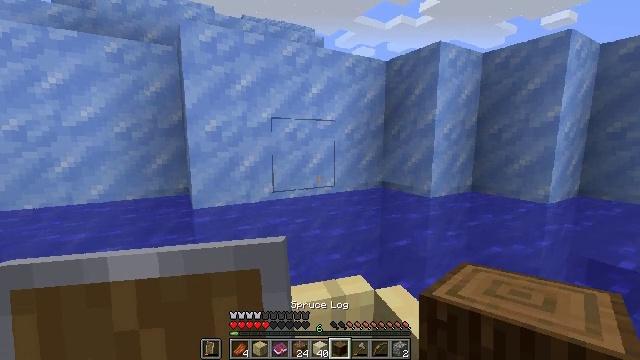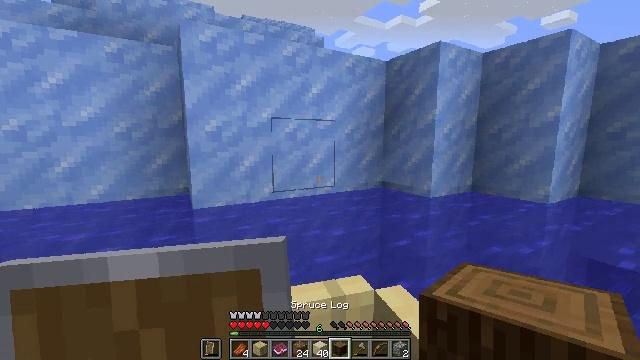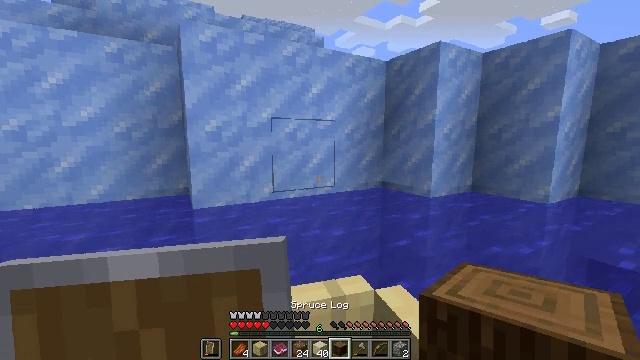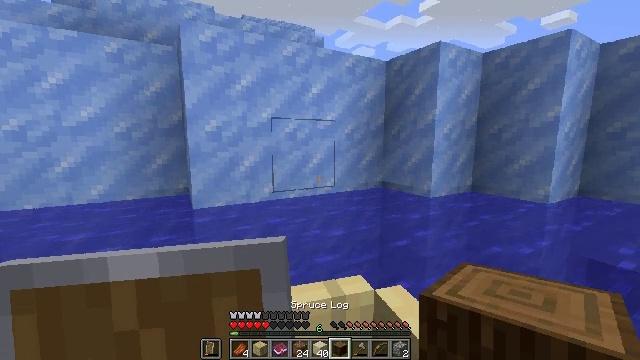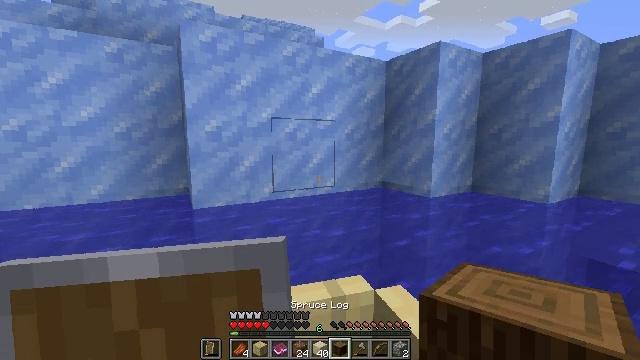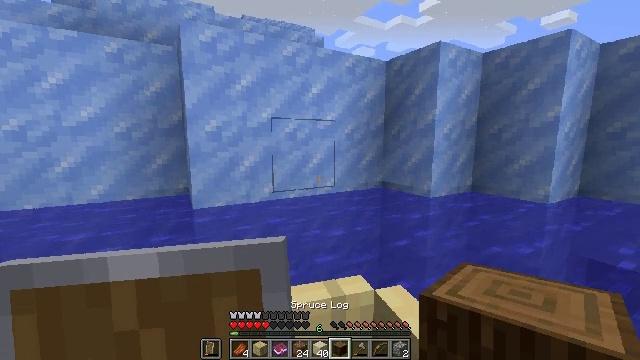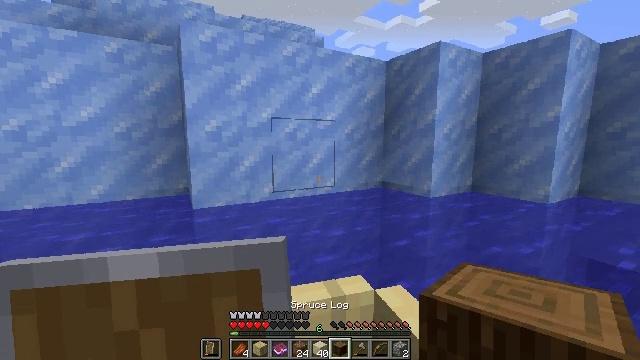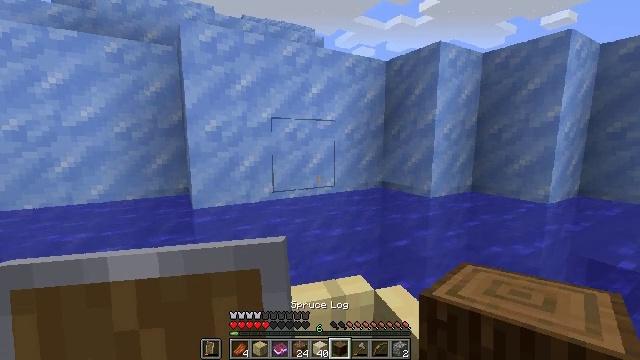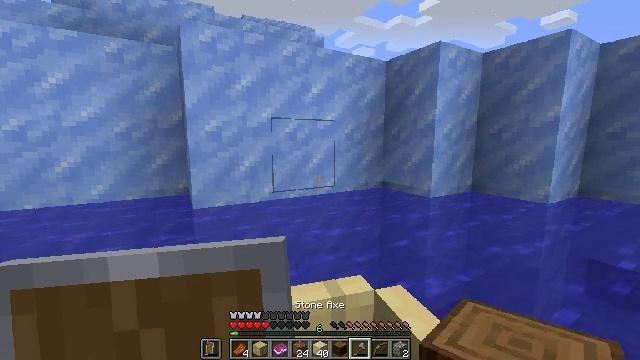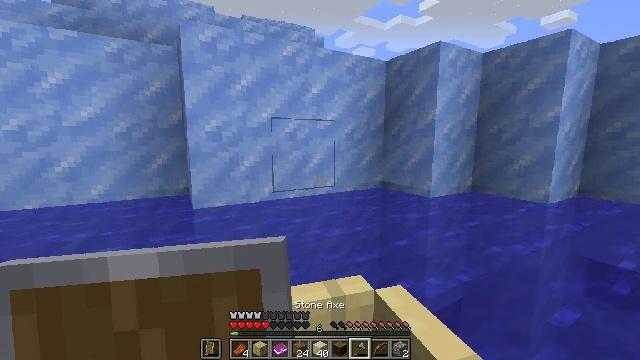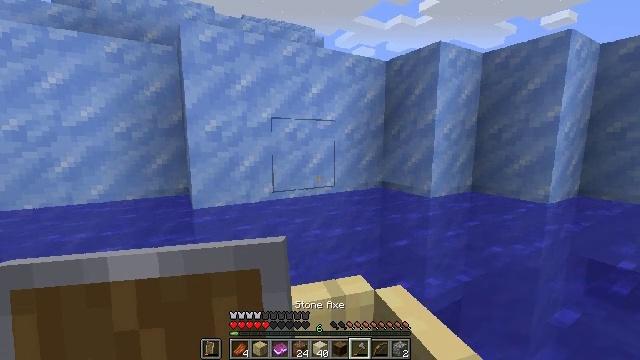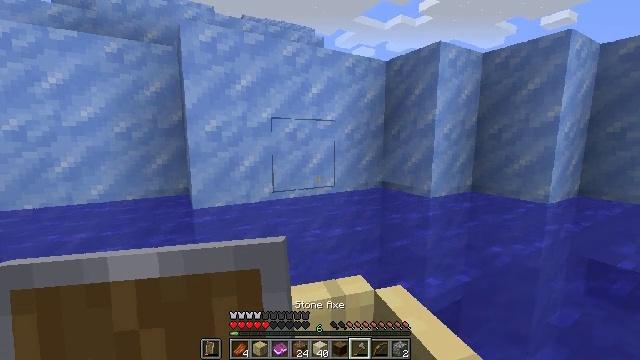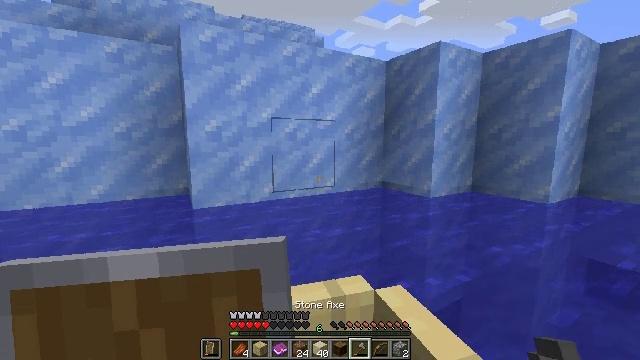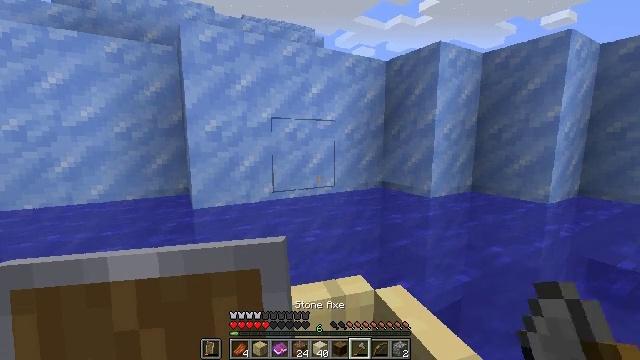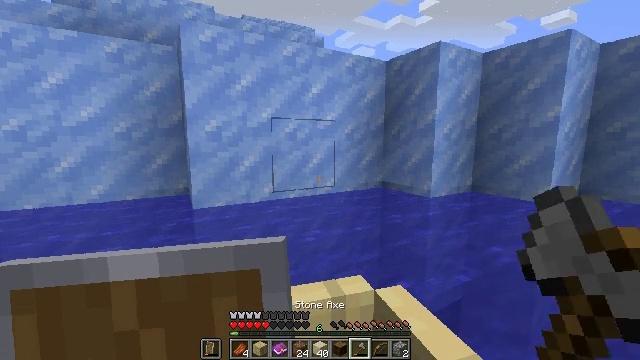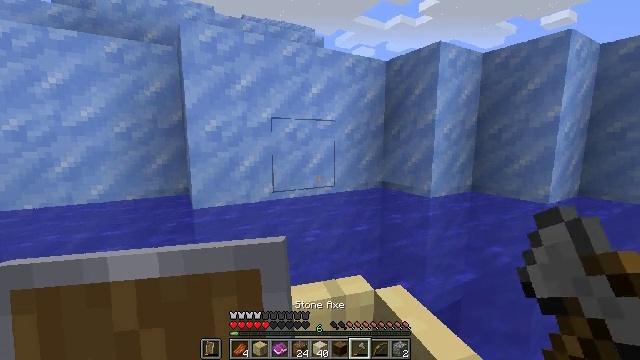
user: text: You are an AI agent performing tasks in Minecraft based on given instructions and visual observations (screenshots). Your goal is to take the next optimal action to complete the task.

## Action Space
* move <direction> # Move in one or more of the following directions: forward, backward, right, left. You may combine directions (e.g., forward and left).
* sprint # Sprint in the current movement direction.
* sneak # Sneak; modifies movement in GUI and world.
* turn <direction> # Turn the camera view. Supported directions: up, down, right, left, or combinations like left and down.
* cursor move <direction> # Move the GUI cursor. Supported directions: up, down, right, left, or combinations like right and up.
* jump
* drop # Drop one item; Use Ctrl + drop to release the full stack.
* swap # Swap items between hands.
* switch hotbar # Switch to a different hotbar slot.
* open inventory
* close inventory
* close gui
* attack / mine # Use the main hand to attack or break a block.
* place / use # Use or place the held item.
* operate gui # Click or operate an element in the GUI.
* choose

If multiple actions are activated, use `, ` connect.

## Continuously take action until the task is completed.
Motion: motion action
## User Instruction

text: Gather packed ice blocks.
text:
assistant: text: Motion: no_op
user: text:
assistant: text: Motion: no_op
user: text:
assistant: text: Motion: no_op
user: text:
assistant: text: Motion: no_op
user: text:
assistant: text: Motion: no_op
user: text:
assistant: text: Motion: no_op
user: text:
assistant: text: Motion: no_op
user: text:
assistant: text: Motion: no_op
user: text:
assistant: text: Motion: no_op
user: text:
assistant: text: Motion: no_op
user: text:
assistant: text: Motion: no_op
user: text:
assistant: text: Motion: no_op
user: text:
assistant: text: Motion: no_op
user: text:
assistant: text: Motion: no_op
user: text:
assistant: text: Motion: no_op
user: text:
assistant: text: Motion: no_op
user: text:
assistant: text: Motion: turn left and up
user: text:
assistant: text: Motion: move forward, turn left and up
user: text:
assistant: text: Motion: move forward, turn up
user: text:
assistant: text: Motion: move forward, turn up
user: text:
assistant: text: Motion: move forward
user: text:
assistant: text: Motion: move forward, turn left and up
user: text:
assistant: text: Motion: turn left
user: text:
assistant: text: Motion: no_op
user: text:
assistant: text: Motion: no_op
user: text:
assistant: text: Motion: no_op
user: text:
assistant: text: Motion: no_op
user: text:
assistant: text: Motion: no_op
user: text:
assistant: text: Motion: no_op
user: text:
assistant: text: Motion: no_op